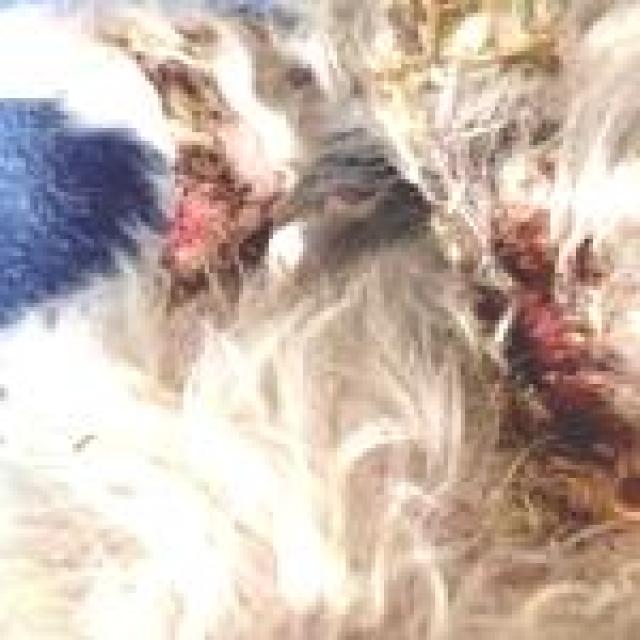
Canine fungal skin infection — characterized by alopecia, scaling, crusting, and circular lesions. Common agents include Malassezia and Candida species.